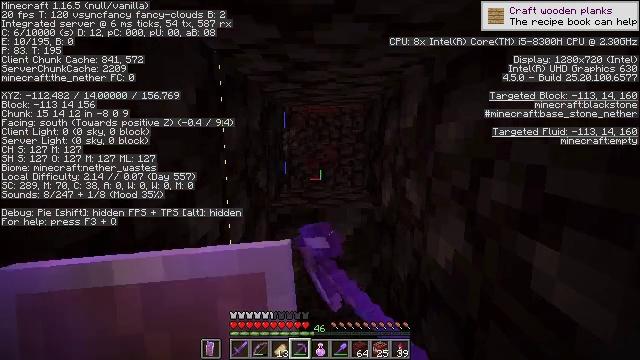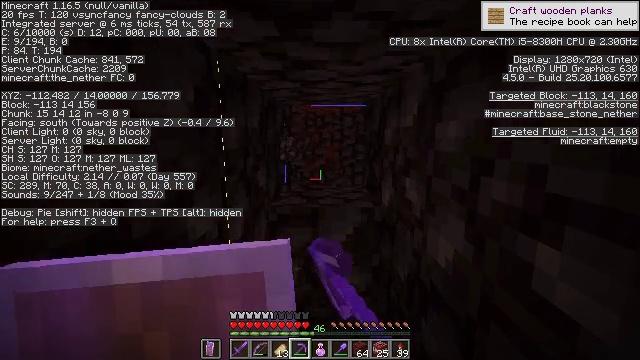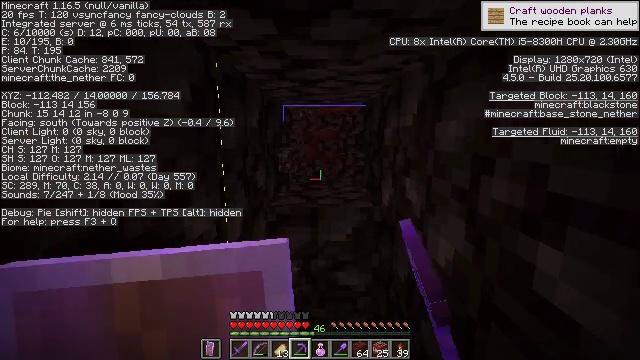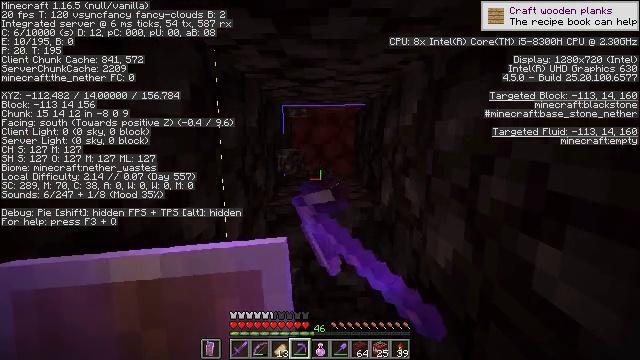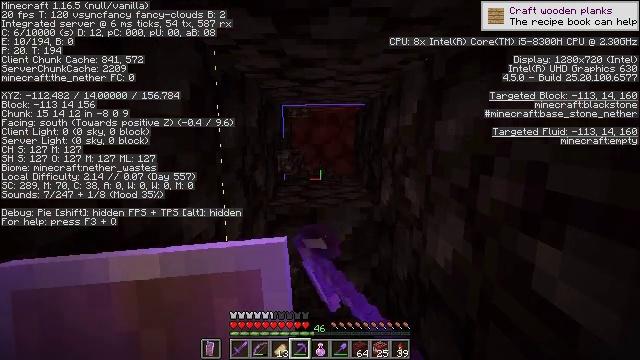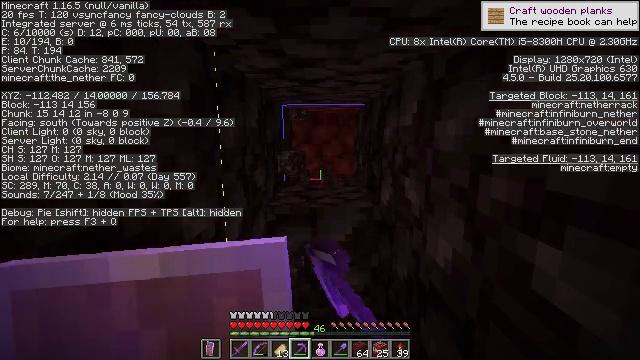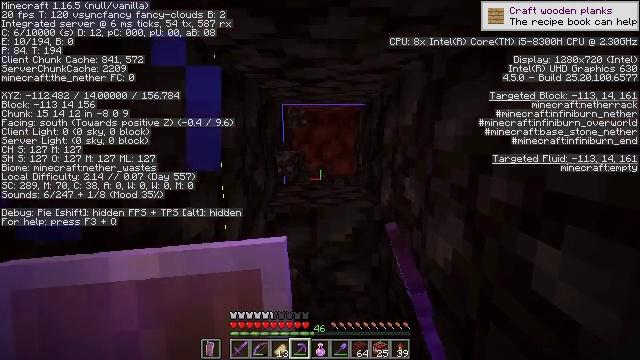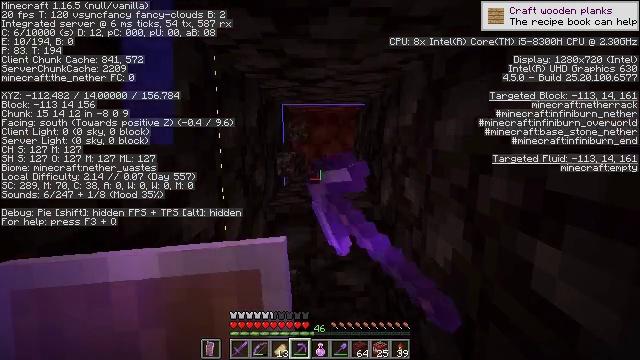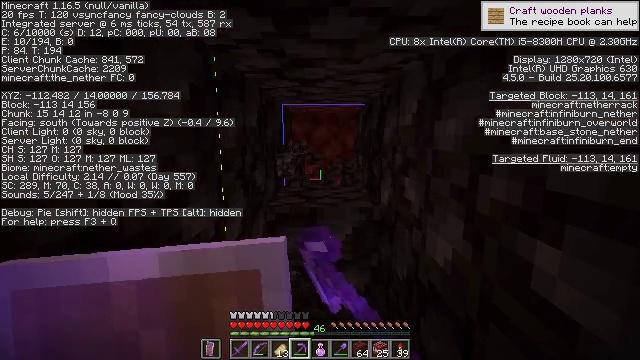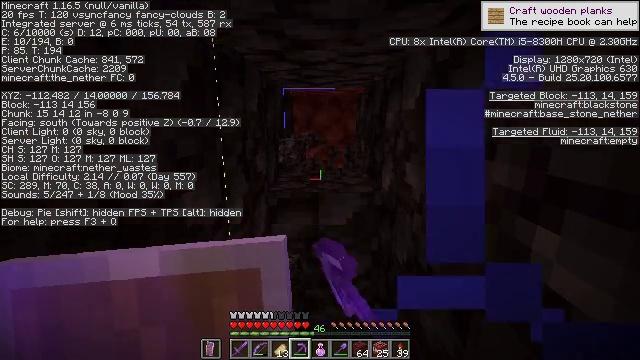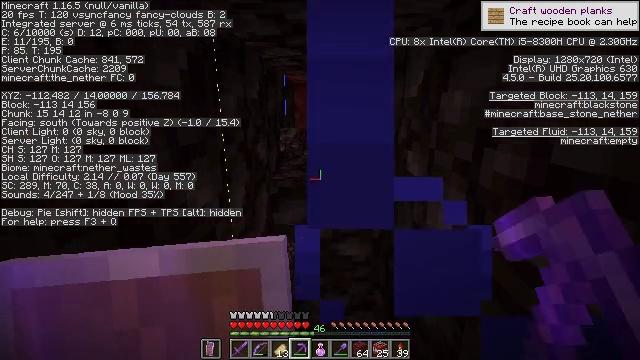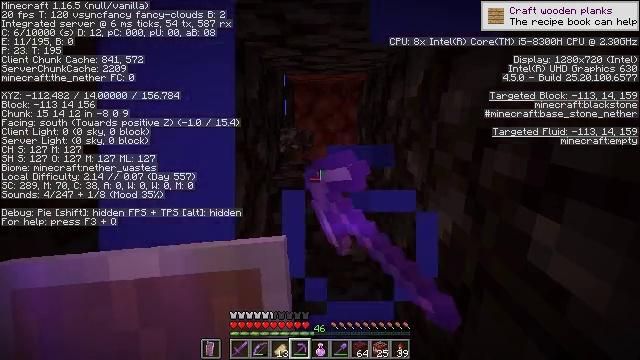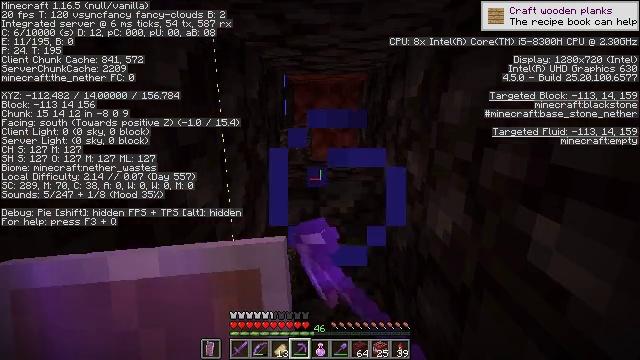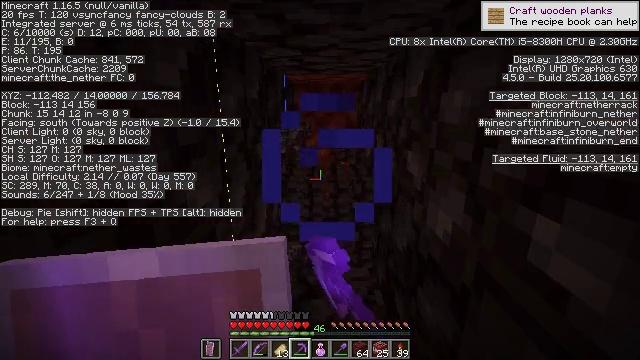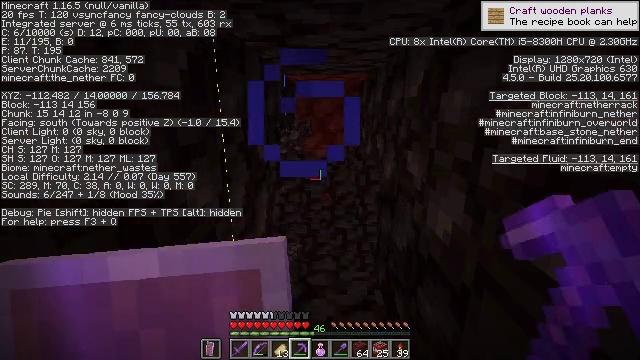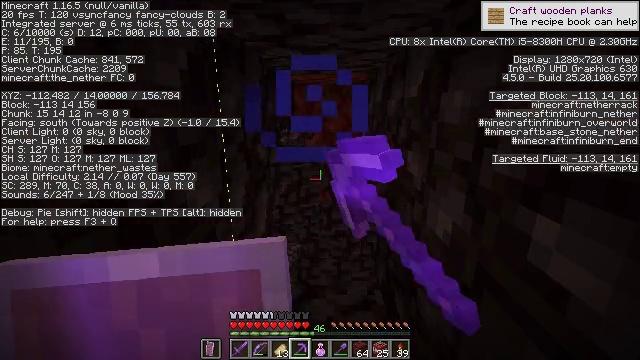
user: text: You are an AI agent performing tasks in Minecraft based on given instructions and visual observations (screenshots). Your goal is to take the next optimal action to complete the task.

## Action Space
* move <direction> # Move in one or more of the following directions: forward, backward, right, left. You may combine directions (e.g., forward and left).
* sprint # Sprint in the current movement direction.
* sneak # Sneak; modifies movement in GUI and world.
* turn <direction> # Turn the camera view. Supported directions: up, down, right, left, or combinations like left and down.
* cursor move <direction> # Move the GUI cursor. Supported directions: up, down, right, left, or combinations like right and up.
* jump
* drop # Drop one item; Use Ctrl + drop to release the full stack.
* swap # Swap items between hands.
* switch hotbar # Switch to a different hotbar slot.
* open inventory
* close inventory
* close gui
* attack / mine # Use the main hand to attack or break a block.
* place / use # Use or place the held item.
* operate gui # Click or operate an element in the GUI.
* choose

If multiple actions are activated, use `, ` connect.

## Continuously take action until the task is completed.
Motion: motion action
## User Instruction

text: Get some blackstone from the ground.
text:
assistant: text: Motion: attack / mine
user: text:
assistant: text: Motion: attack / mine
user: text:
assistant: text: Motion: attack / mine
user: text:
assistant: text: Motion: attack / mine
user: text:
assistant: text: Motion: attack / mine
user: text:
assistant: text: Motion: attack / mine
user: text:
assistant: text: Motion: attack / mine
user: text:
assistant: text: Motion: attack / mine
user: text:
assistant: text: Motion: turn down, attack / mine
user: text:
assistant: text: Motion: turn down, attack / mine
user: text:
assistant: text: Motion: attack / mine
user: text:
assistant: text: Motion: attack / mine
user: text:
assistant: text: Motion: attack / mine
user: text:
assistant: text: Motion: attack / mine
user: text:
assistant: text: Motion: attack / mine
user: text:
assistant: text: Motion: attack / mine
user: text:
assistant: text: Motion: turn up, attack / mine
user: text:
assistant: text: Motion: attack / mine